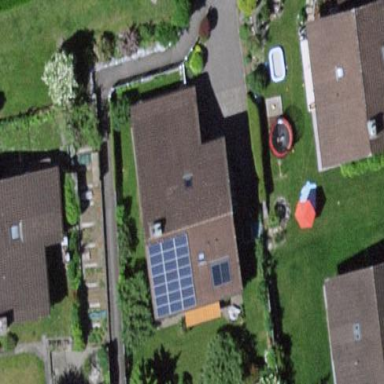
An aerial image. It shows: Simple and straightforward house.